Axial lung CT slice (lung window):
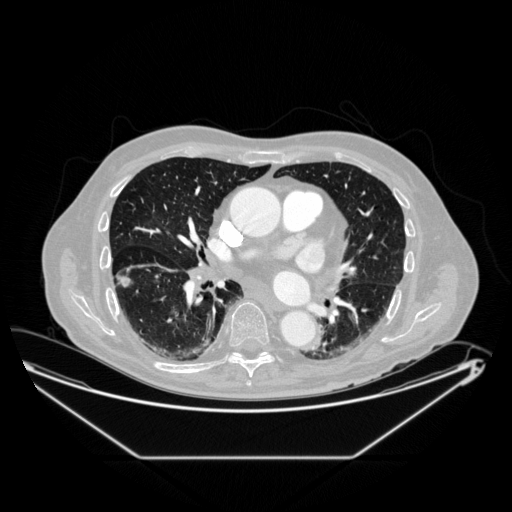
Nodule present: yes
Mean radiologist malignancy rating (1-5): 3.5